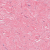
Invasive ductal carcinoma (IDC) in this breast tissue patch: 0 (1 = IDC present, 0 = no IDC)